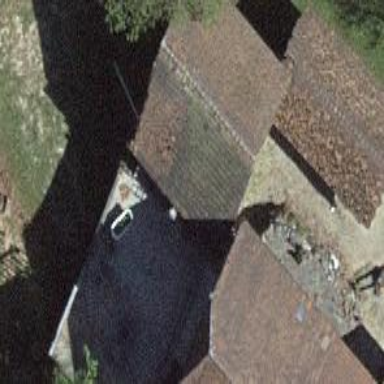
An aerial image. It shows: Rural barn.